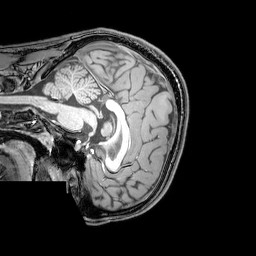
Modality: T1w
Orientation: sagittal
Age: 23
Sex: male
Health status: healthy
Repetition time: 0.081 s
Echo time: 0.037 s